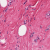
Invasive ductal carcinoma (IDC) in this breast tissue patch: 0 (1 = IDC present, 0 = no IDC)